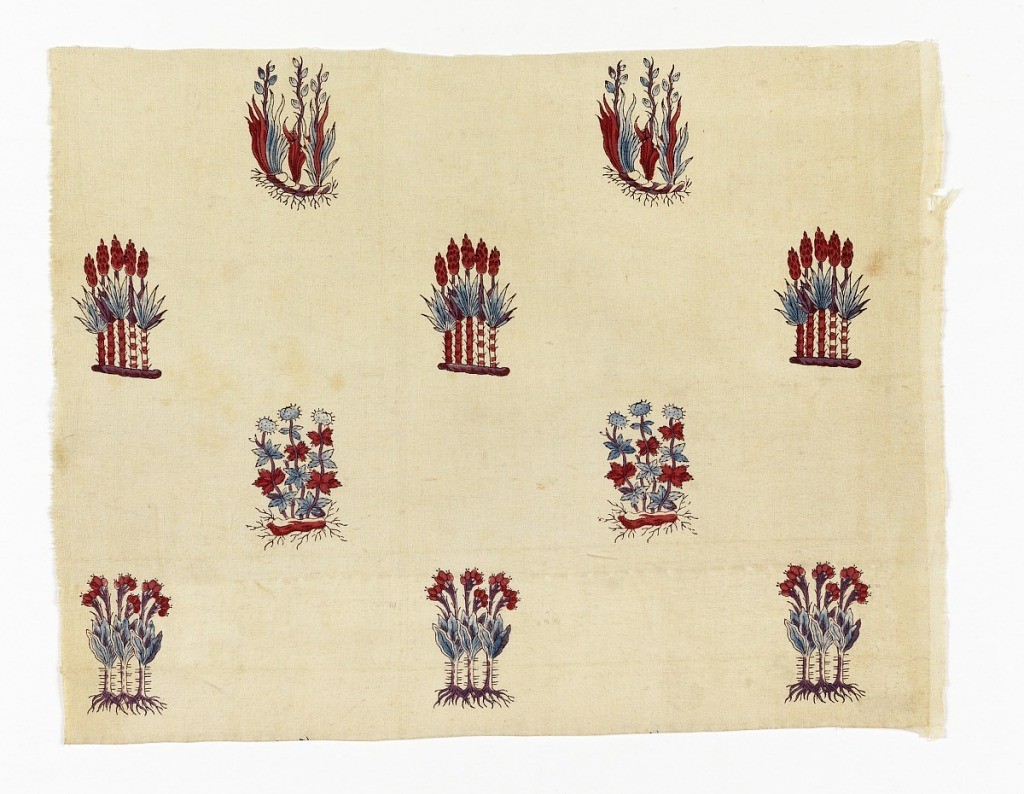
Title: Textile
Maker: Pourtales & Cie, French
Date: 18th century
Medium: cotton Technique: block printed on plain weave
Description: Fragment of cream white cotton, block printed in detached design of small flower clusters and clusters of buds, with roots showing; colors now appearing, red, brown and blue. Manufacture de Toiles Peintes de Pourtales and C. a Minster en Alsa ---. This piece was cut by donor from piece illustrated in Clouzot, Plate 66, showing factory stamp as given.